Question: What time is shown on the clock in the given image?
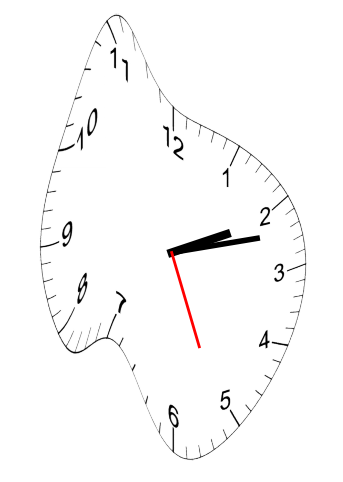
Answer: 02:12:26